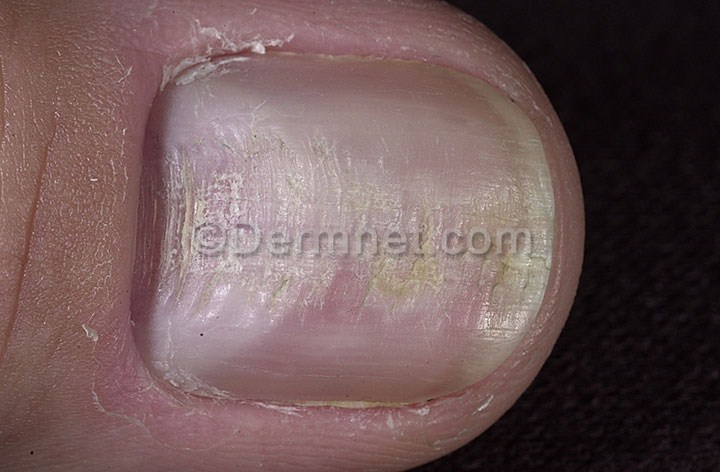
Disease: Nail Fungus and other Nail Disease